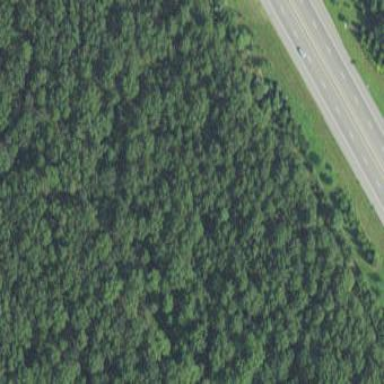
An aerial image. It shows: Mixed leaf woodland.